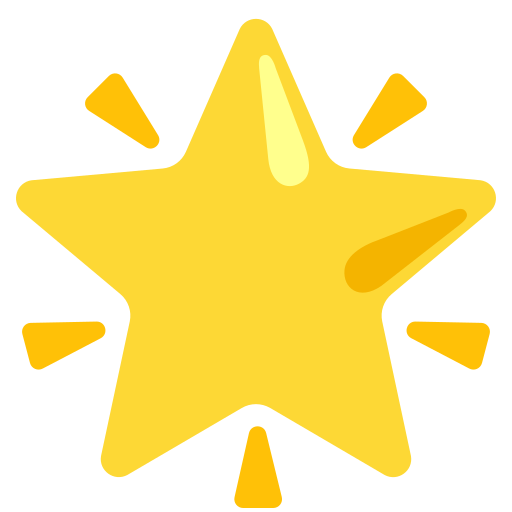
Emoji: 🌟